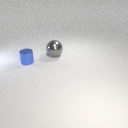
small blue metal cylinder in front of large gray metal sphere